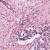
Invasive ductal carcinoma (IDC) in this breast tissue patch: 1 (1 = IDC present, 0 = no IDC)